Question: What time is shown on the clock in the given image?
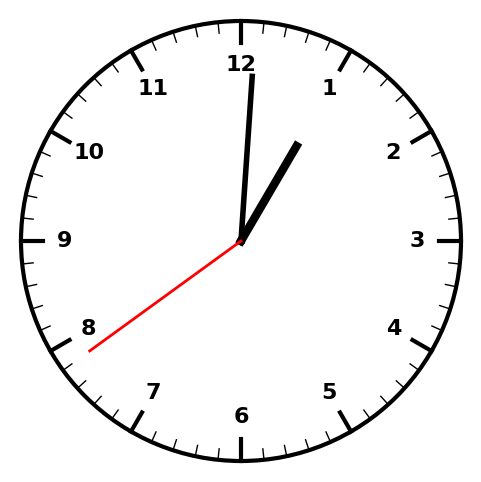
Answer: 01:00:39